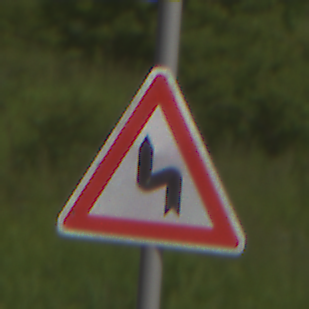
Verkehrszeichen: DoppelkurveZunaechstLinks
Umgebung: Outdoor, RoadRail
Tageszeit: Midday
Wetter: PartlyCloudy
Licht: Natural
Jahreszeit: NotSpecified
Kontrast: HighContrast